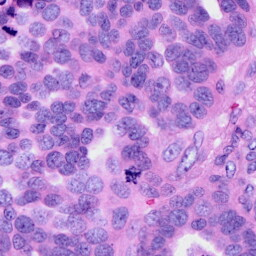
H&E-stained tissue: Ovarian